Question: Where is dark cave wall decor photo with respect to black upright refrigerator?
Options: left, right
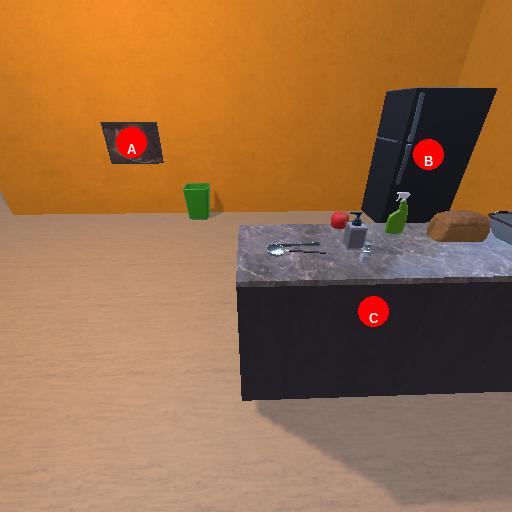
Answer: left